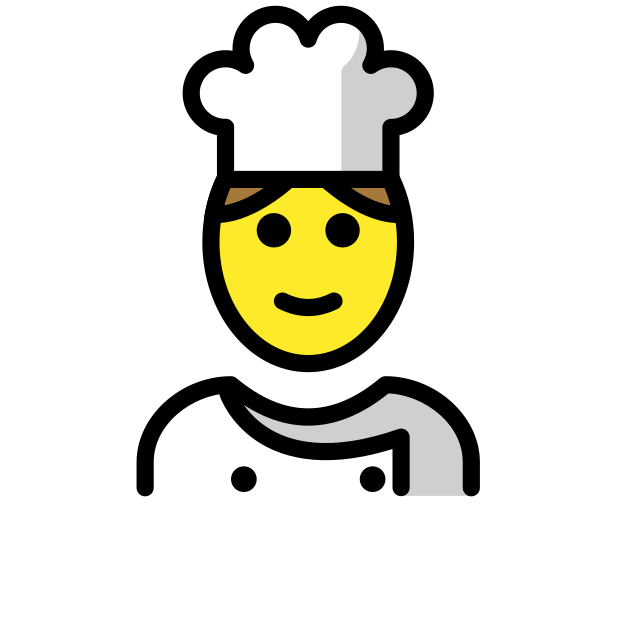
cook